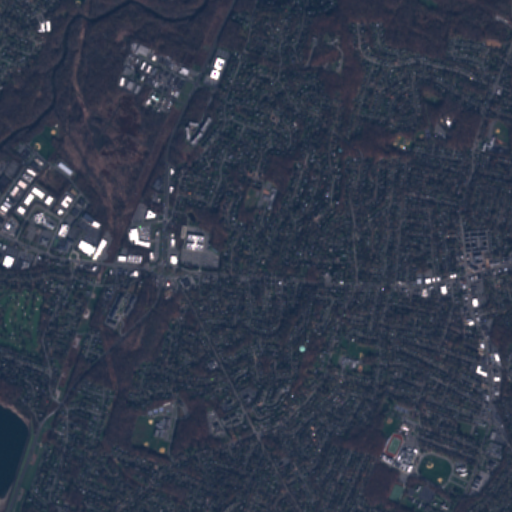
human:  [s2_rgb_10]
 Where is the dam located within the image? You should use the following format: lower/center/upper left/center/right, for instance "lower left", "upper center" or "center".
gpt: The dam is located in the lower left of the image.
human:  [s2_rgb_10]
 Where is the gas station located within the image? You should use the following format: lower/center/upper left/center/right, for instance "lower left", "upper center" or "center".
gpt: The gas station is located in the center left of the image.
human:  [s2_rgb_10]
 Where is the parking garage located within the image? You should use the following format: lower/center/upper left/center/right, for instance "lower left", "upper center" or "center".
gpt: The parking garage is located in the center of the image.
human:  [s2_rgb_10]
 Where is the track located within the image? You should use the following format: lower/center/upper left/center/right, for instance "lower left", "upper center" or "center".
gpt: The track is located in the lower right of the image.
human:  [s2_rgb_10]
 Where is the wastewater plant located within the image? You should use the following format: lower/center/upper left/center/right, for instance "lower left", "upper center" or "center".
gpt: The wastewater plant is located in the upper left of the image.
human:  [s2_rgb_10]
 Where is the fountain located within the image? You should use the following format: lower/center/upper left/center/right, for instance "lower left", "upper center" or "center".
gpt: The fountain is located in the center right of the image.
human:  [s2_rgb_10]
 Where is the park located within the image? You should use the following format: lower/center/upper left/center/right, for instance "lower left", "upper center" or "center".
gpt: There is no park in the image.